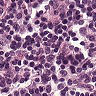
Metastatic tissue present: no